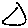
Label: triangle